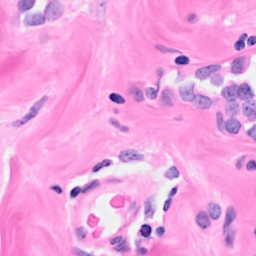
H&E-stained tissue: Breast